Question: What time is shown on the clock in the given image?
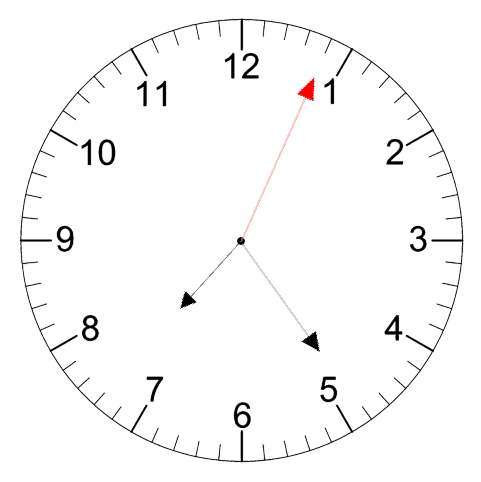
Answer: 07:24:04